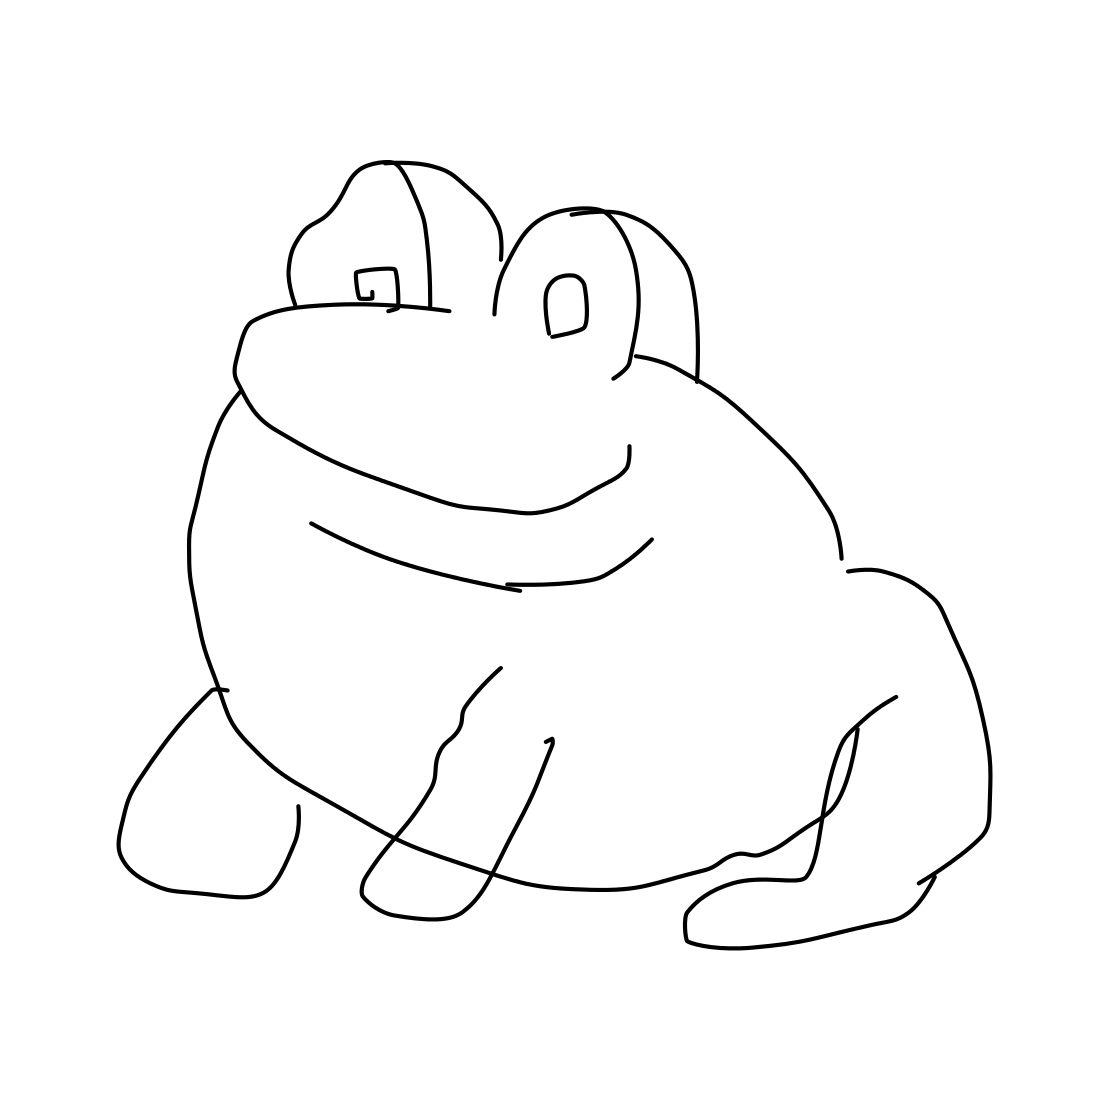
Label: frog